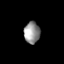
Tissue: skin
Cell type: T cells
Senescence score: 0.715
Nuclear area (px): 334
Mean DAPI intensity: 148.476